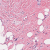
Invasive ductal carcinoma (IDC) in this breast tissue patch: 0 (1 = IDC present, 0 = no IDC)